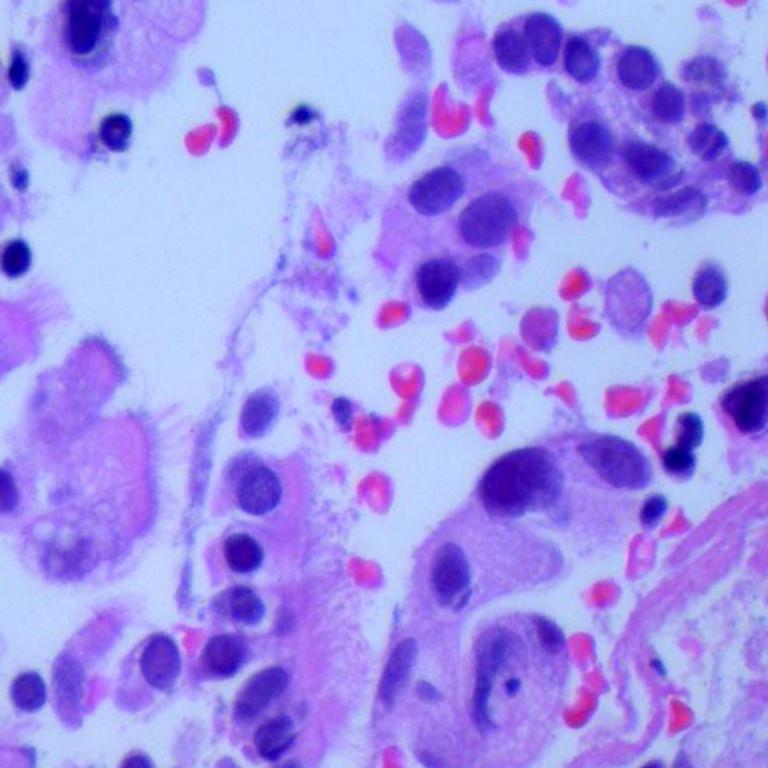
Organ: lung
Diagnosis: adenocarcinomas